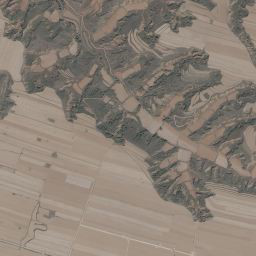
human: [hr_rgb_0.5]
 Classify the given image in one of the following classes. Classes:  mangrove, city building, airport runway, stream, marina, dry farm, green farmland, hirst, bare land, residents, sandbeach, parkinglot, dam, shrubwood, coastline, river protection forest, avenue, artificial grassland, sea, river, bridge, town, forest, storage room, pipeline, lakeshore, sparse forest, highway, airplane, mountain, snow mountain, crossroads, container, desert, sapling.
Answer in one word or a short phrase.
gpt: mountain